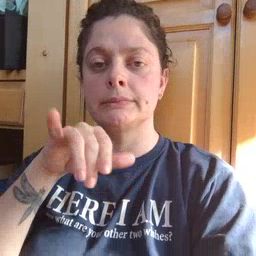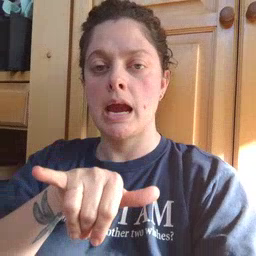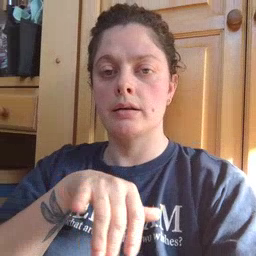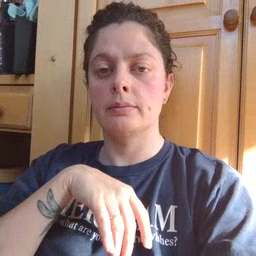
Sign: stay